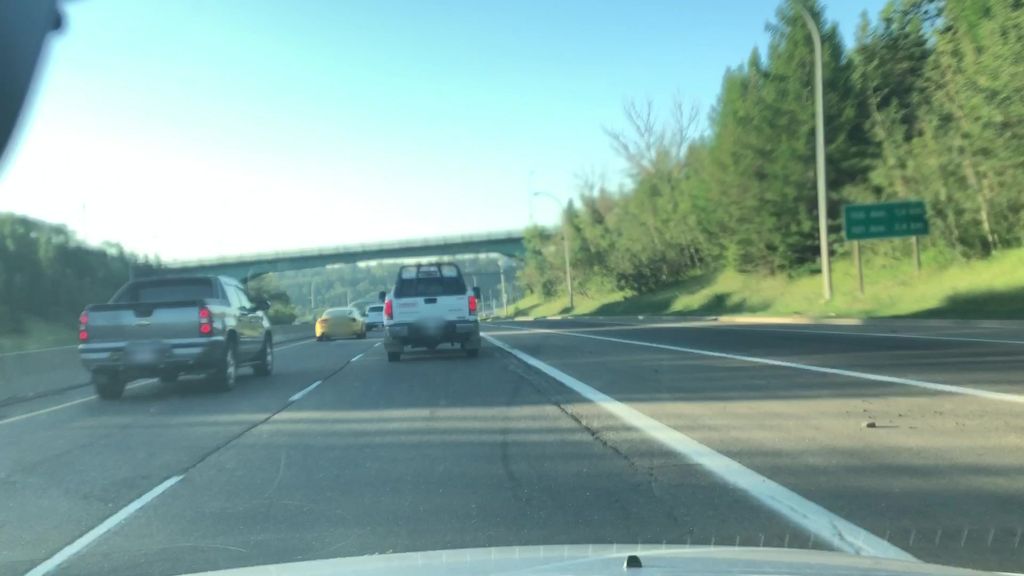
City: edmonton